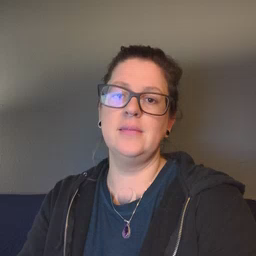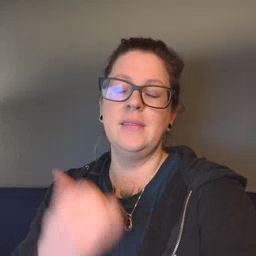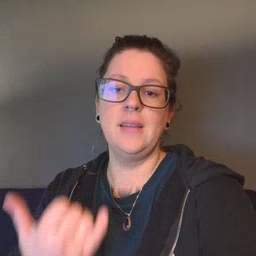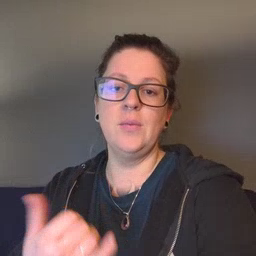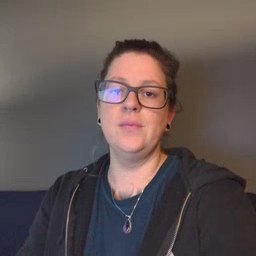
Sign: now